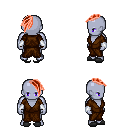
a pixel art fantasy rpg character, male body template, dark elf, purple skin, brown robe, metal pants, red long mohawk hairstyle, white cloth bracers, gray slippers, four views (front, back, left, right), 2x2 character sprite sheet, small pixel art, hard edges, no anti-aliasing